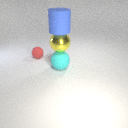
large cyan rubber sphere below large blue rubber cylinder